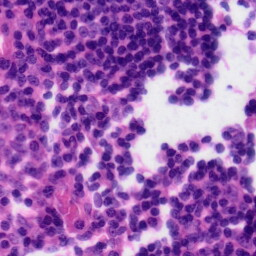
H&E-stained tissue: Tonsil